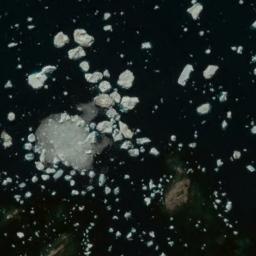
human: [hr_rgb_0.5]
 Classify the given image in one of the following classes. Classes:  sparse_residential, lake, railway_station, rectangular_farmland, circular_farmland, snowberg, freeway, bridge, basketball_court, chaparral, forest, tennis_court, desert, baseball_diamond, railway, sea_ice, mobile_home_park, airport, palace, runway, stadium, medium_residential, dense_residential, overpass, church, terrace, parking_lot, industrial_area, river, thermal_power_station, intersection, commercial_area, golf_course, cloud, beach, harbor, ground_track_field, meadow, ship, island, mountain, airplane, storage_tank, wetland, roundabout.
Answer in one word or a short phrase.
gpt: sea_ice